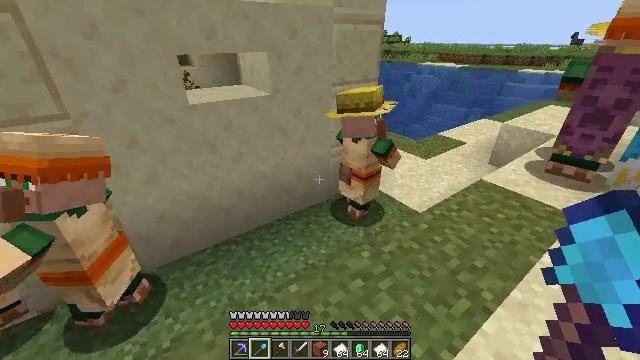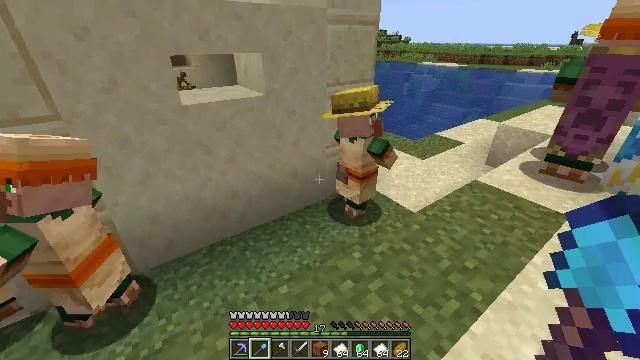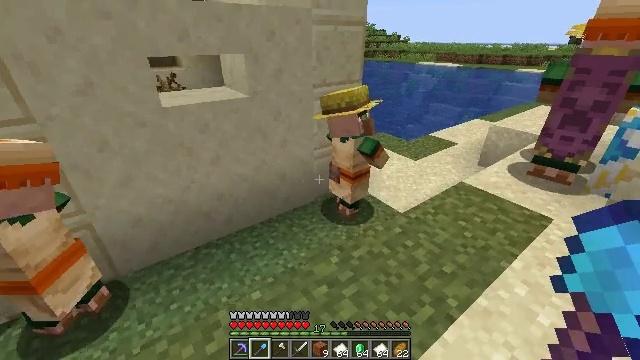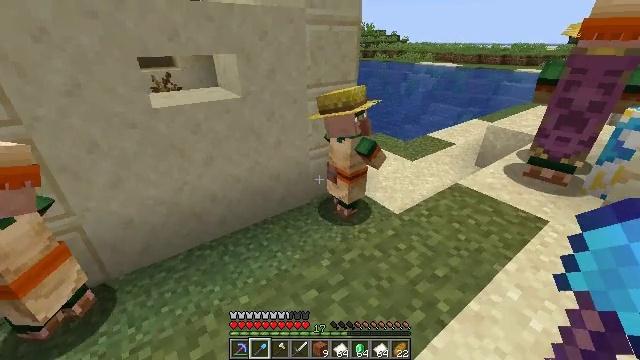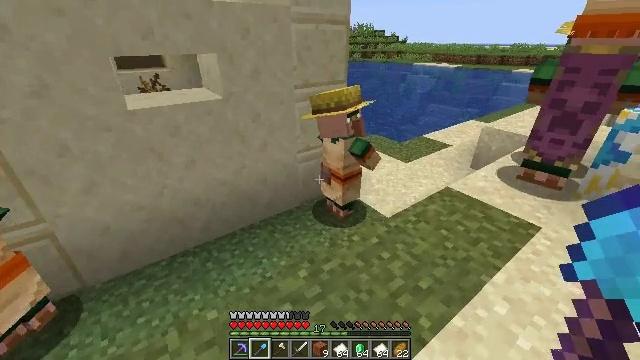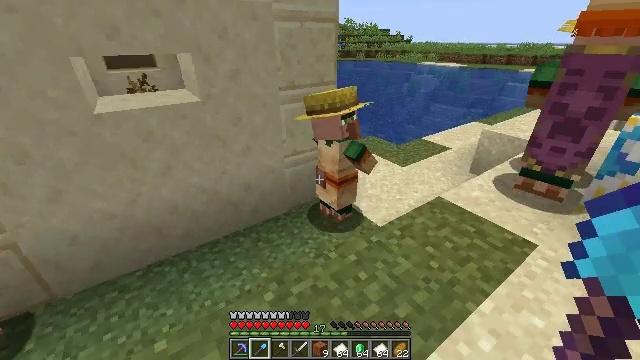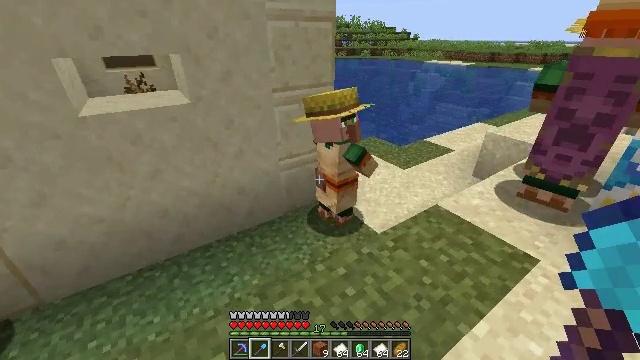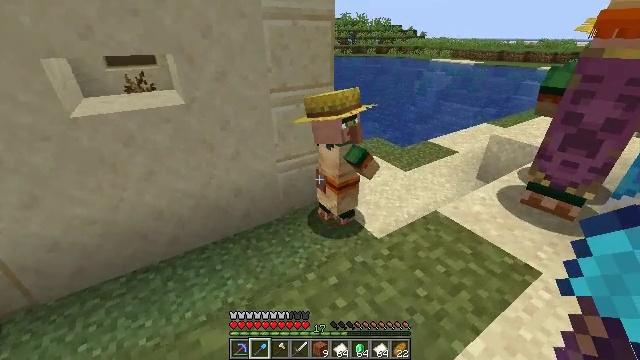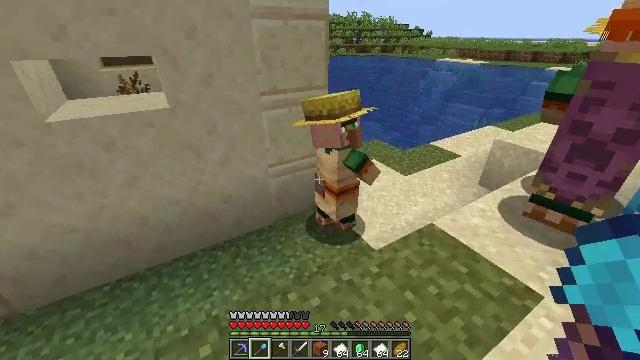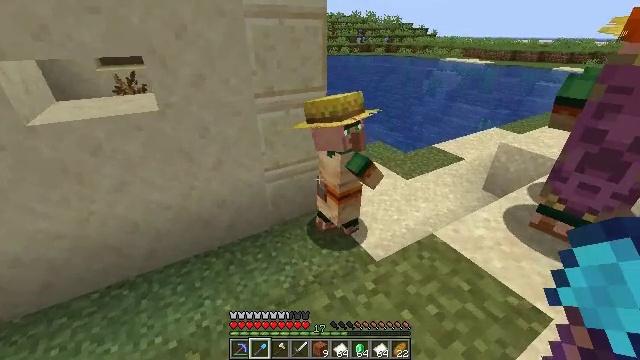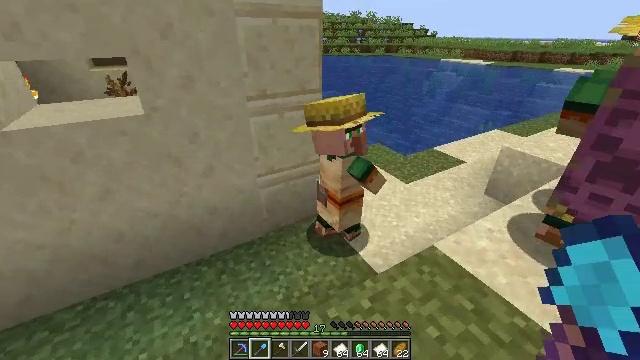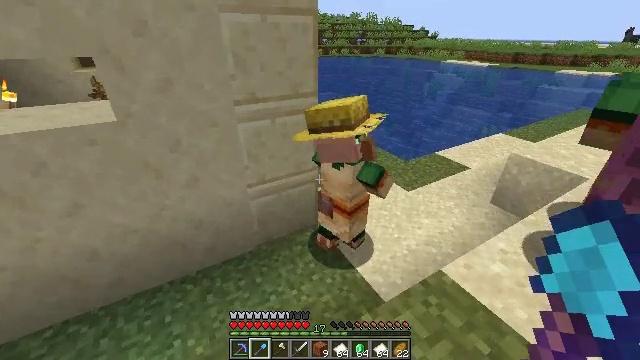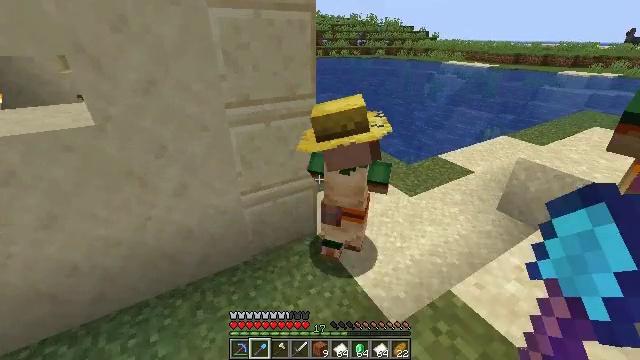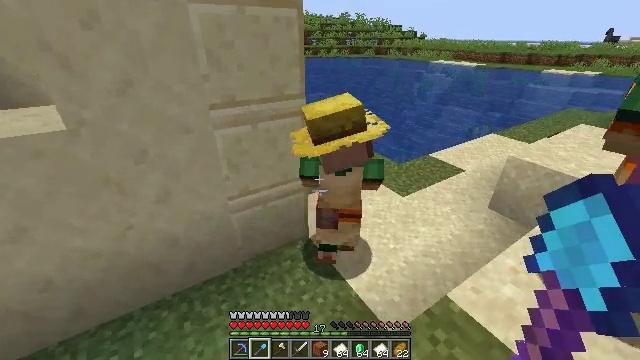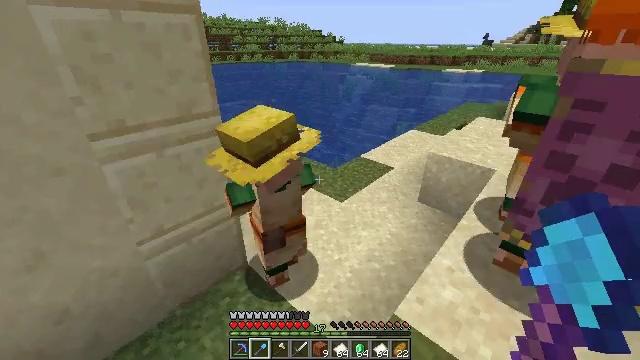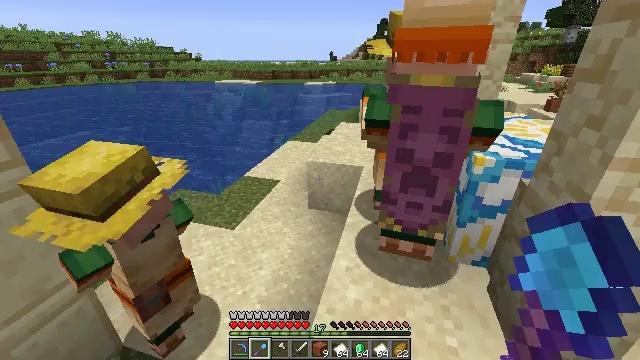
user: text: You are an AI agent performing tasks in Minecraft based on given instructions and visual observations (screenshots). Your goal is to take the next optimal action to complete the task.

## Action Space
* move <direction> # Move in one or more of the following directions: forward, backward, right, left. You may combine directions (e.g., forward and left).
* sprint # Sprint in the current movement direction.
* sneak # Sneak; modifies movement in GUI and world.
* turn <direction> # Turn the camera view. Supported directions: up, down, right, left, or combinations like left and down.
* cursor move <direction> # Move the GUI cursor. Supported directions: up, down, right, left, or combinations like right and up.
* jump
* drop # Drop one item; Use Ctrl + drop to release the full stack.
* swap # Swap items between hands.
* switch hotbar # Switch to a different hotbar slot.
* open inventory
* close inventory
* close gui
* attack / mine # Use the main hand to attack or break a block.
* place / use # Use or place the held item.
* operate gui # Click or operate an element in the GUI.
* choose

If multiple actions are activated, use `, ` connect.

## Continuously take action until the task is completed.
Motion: motion action
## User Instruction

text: Get wheat from the farmland.
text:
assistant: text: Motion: move right
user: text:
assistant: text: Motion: move forward and move right
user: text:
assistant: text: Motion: move forward and move right
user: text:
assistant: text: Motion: move forward and move right
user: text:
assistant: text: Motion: move forward and move right, turn left
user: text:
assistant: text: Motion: move forward and move right, turn left
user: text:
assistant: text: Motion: move forward and move right, turn left
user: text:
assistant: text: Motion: move forward, turn left
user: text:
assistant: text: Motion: move forward
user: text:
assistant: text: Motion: move forward
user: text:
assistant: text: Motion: move forward
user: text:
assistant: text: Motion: move forward
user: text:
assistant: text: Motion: move forward and move right, turn right
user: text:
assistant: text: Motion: move forward and move right, turn right and up
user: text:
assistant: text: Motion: move forward and move right, turn right and up
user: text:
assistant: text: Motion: turn right and up
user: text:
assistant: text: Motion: turn right and up
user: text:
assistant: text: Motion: no_op
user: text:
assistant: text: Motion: no_op
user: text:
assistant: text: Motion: use / place
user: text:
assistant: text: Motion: use / place
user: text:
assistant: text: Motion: use / place
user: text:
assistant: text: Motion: turn left, use / place
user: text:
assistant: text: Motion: turn left
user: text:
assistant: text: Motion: cursor move left, open gui
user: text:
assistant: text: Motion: cursor move right
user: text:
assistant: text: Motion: no_op
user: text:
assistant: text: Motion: no_op
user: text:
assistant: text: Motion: no_op
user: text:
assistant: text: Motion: no_op